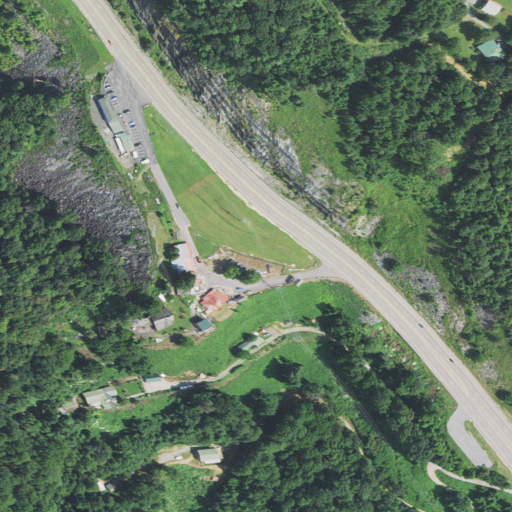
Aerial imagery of gap in North Carolina named Robbins Gap containing deciduous forest, medium intensity development, pasture, open development, mixed forest, low intensity development, and shrub